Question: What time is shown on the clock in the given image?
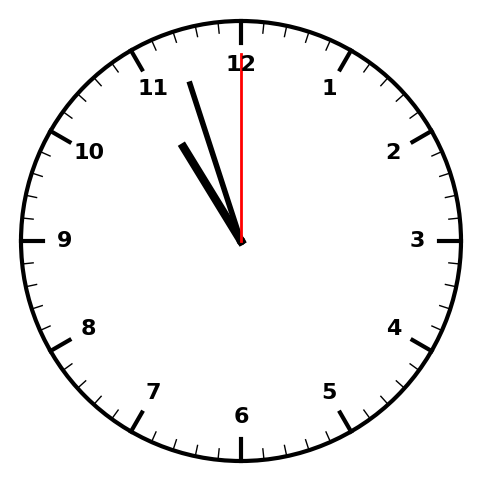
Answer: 10:57:00